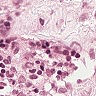
Metastatic tissue present: no